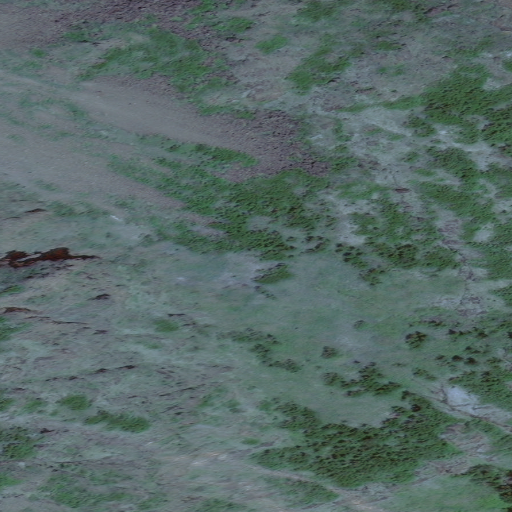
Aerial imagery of cape in Alaska named Astrolabe Peninsula containing only unknown